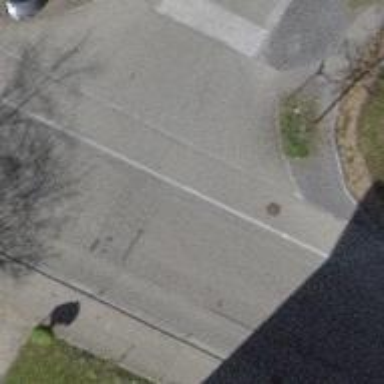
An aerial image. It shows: Unmarked crossing on the road.